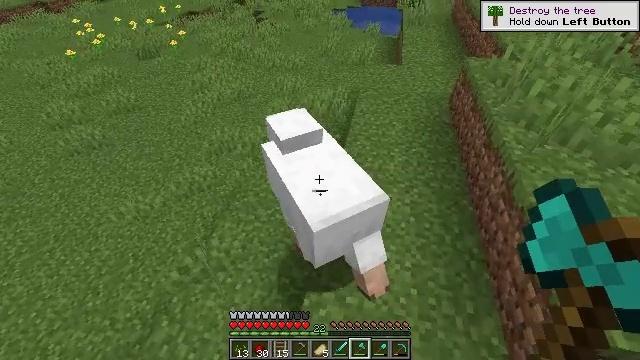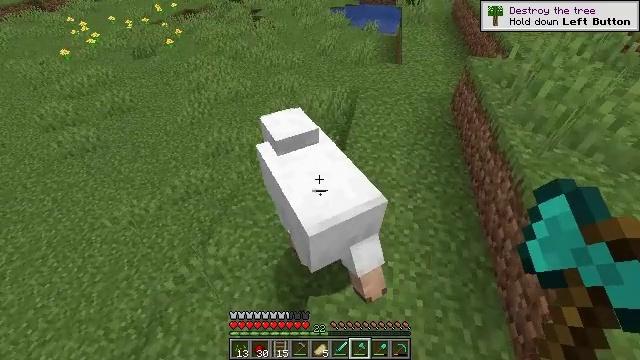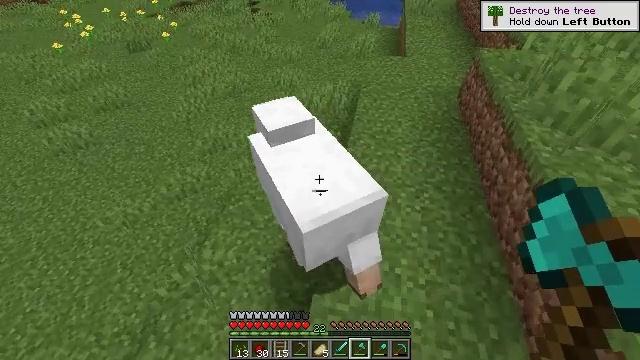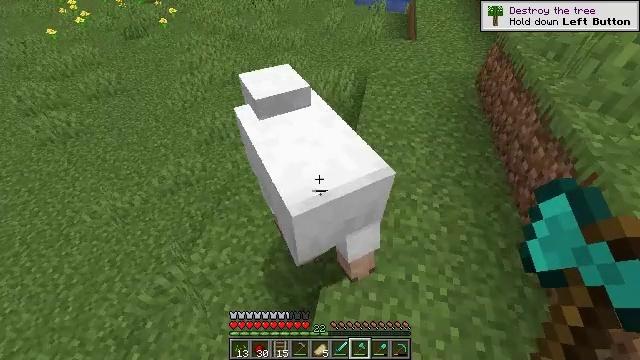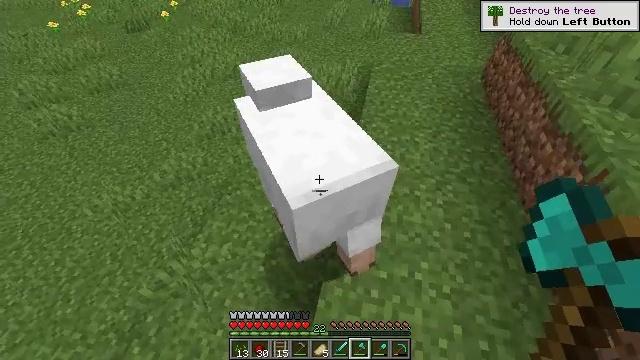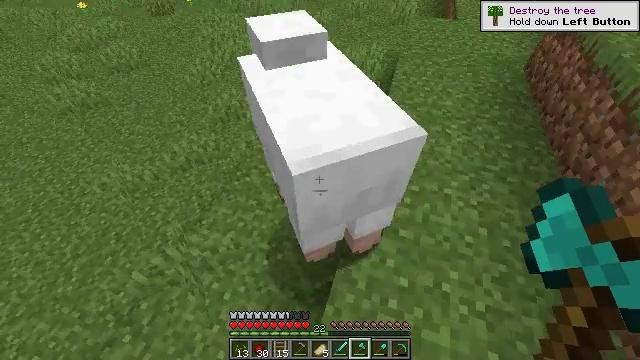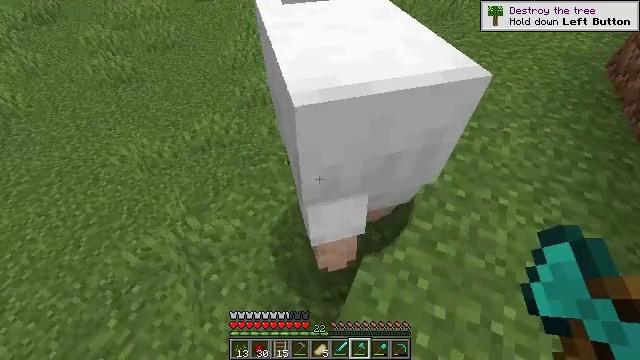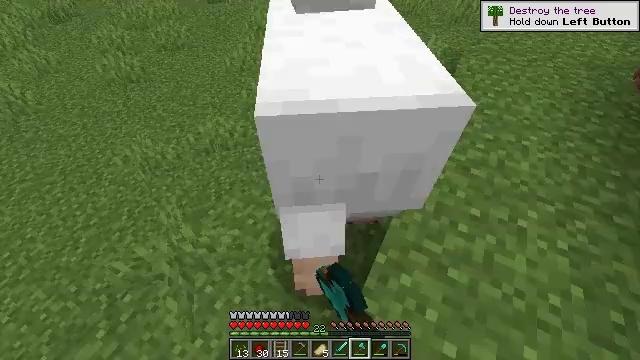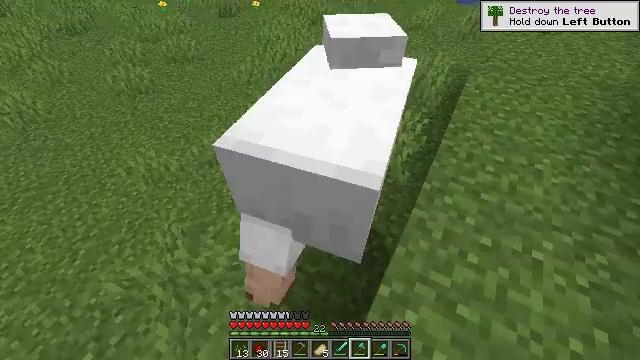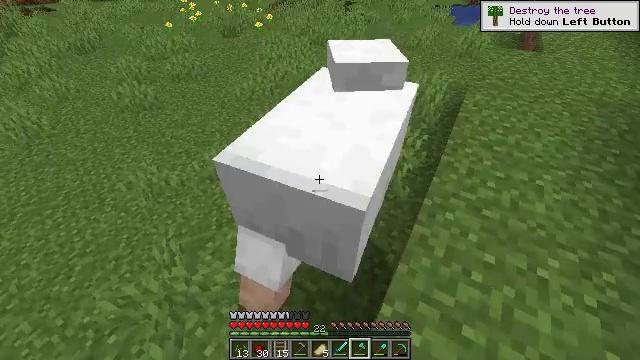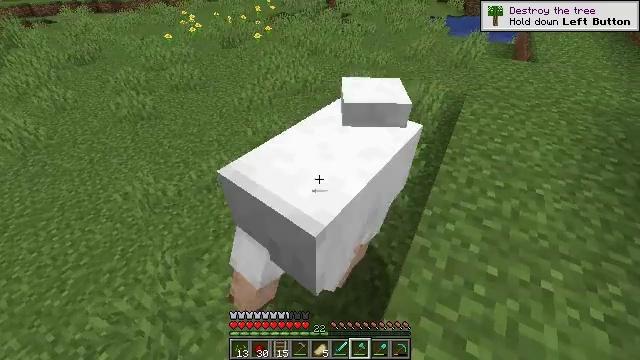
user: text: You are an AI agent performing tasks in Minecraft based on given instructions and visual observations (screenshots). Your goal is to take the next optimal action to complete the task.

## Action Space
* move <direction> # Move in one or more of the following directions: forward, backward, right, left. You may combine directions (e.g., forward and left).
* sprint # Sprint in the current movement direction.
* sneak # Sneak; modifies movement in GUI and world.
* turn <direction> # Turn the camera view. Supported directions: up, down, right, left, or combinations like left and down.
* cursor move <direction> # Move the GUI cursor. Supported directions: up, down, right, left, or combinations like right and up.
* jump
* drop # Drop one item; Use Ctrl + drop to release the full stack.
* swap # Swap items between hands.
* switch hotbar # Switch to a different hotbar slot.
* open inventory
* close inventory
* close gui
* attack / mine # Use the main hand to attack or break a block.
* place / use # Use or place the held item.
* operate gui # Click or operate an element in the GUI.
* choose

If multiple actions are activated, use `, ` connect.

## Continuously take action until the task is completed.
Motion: motion action
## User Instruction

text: Kill mobs.
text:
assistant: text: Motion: move forward, jump
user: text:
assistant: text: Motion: move forward, turn down, jump
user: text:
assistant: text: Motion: move forward, turn down, jump
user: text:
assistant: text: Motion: jump
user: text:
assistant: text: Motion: turn left and down
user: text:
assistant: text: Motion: turn left, attack / mine
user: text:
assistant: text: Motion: turn left, attack / mine
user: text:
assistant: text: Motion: turn left and up, attack / mine
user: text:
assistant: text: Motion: turn up, attack / mine
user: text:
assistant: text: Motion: turn up
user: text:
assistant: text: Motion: no_op